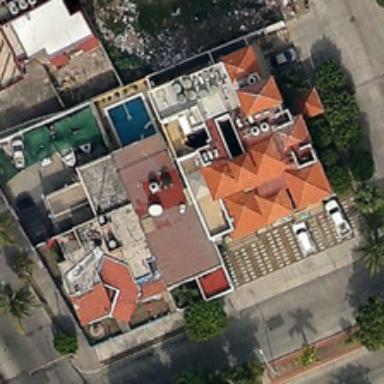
Some green trees are around a large building in a resort .